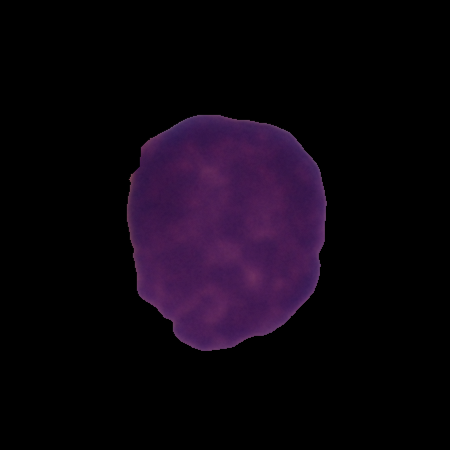
Label: healthy